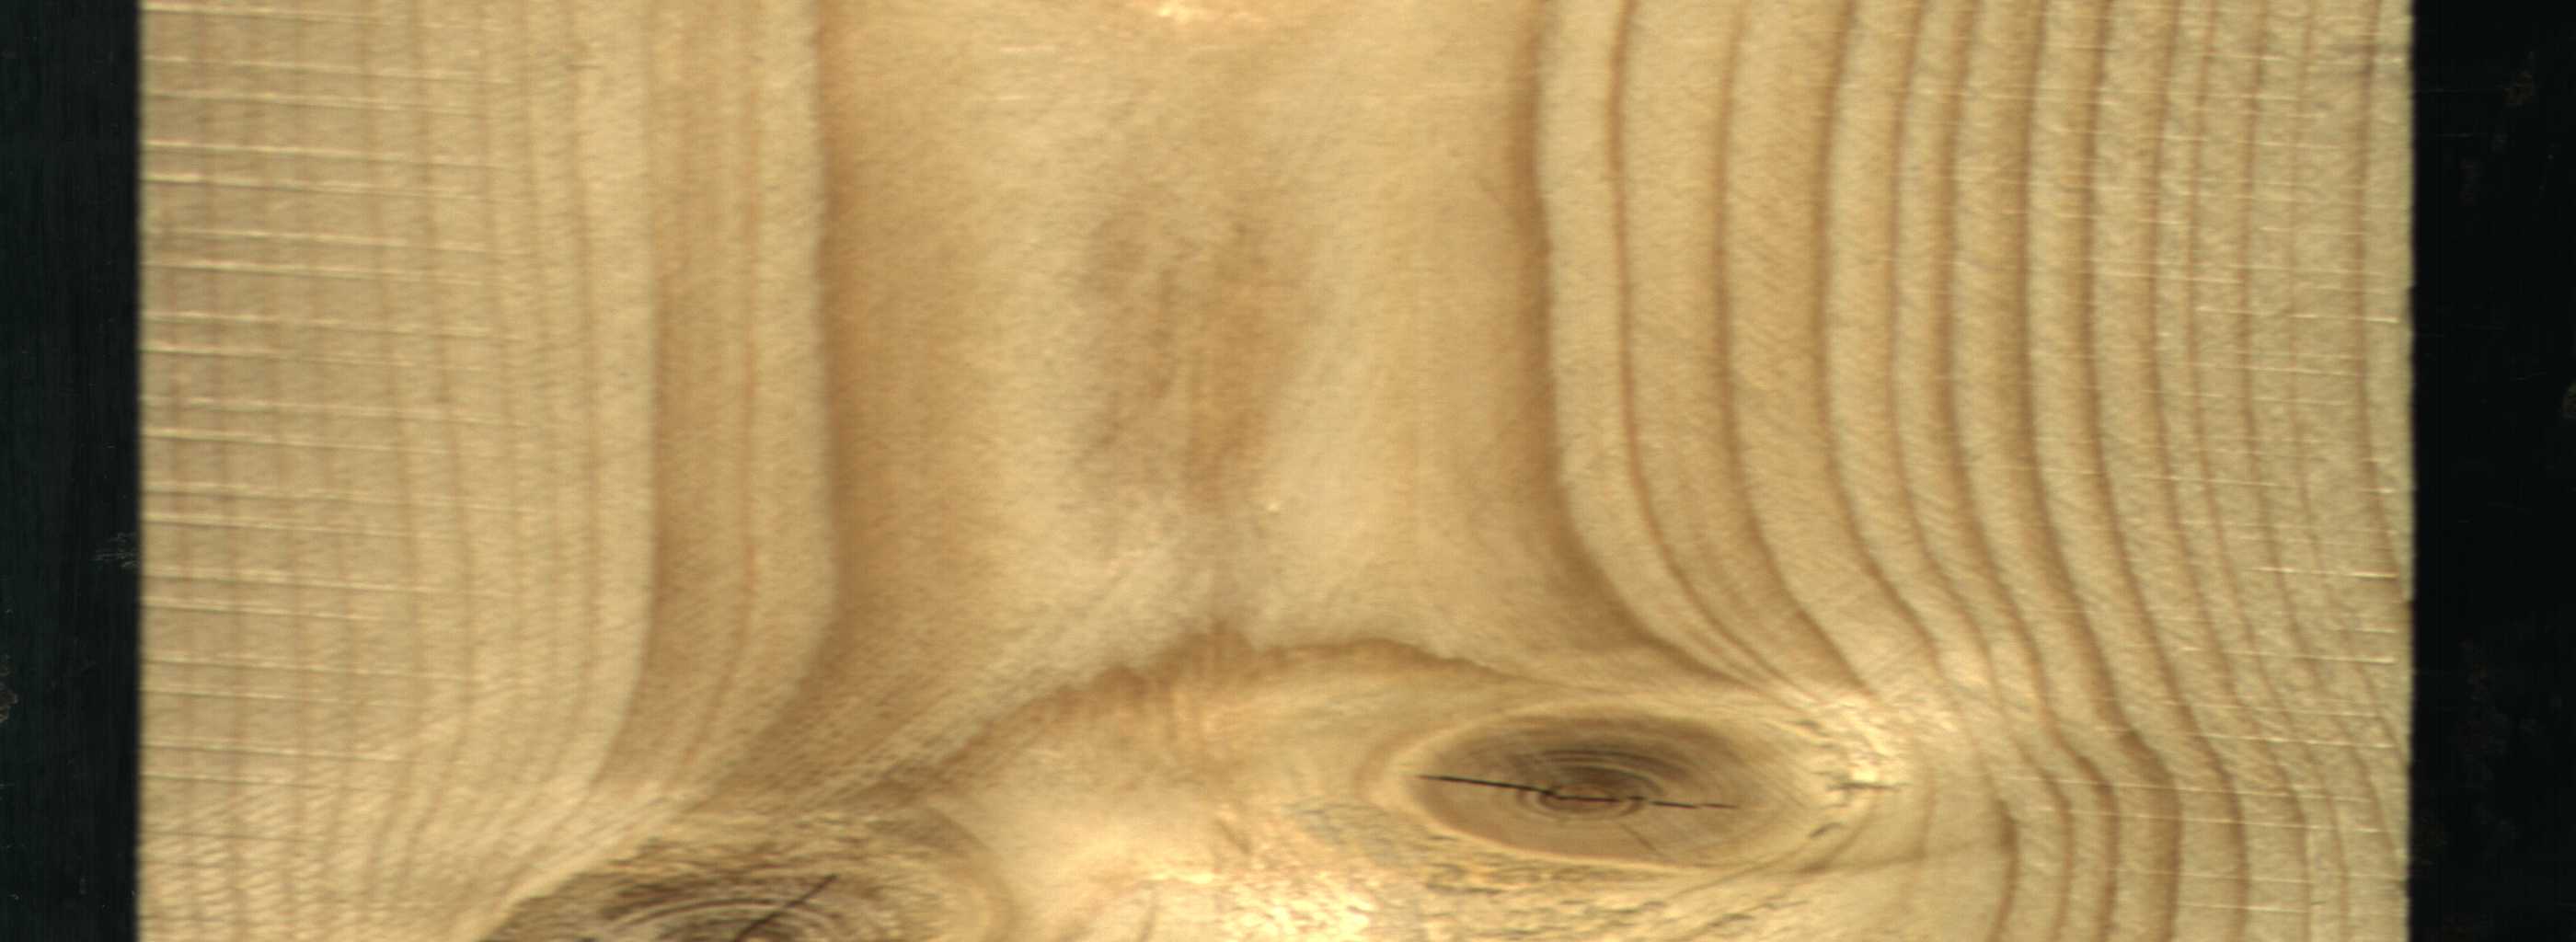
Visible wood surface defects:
knot_with_crack
knot_with_crack